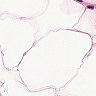
Metastatic tissue present: no